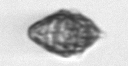
Label: Kryptoperidinium_triquetrum